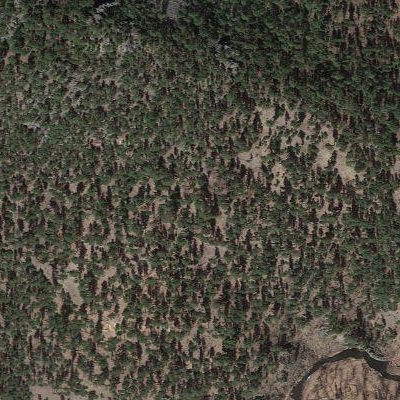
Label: Forest